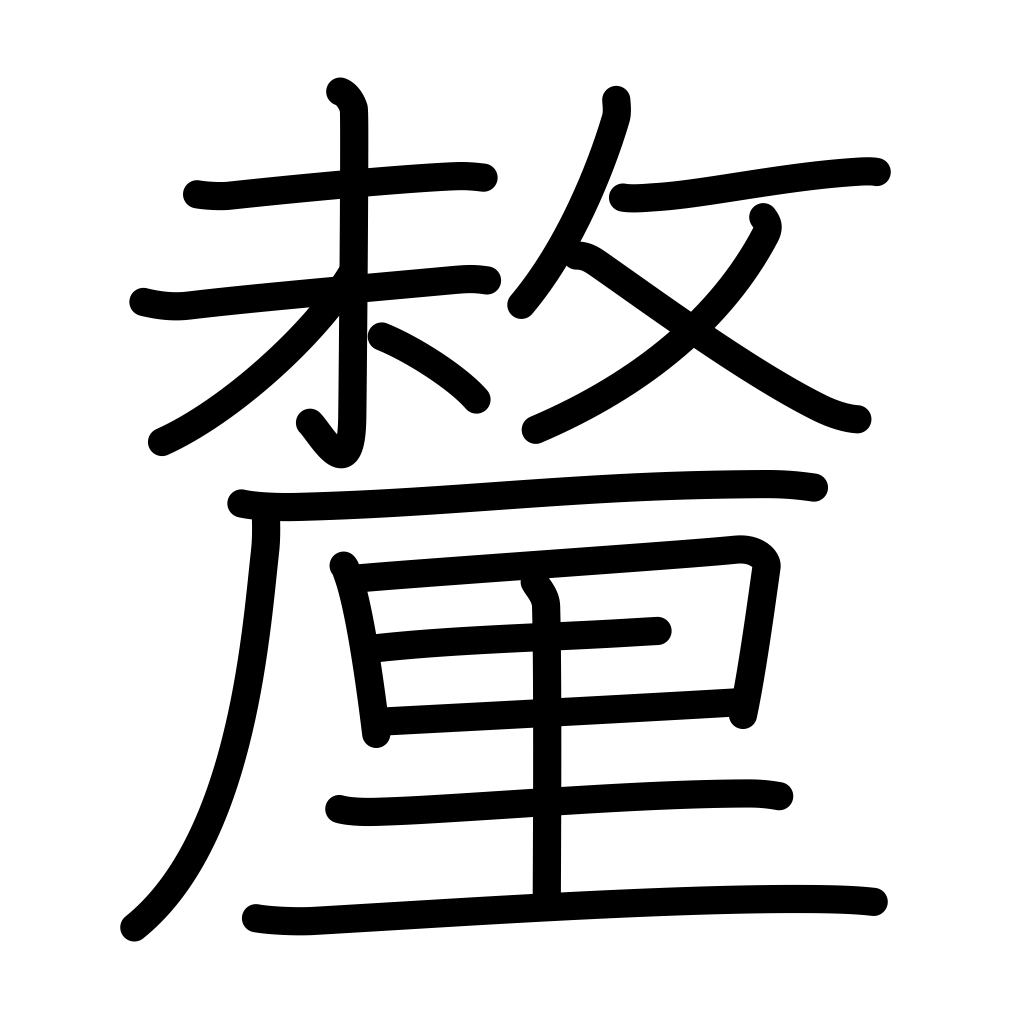
Meaning: few, tenth of a bu